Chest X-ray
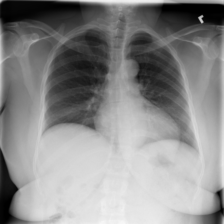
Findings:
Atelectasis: negative
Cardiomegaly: negative
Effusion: negative
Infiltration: negative
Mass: negative
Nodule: negative
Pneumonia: negative
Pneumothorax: negative
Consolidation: negative
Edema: negative
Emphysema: negative
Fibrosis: negative
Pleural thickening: negative
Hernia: negative